Interaction volume radius: 5 \u00c5
Interaction volume height: 15 \u00c5
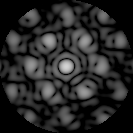
Disorder parameter: 0.3361